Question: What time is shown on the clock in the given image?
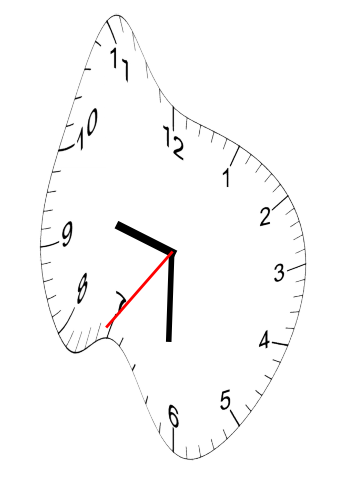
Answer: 09:30:36